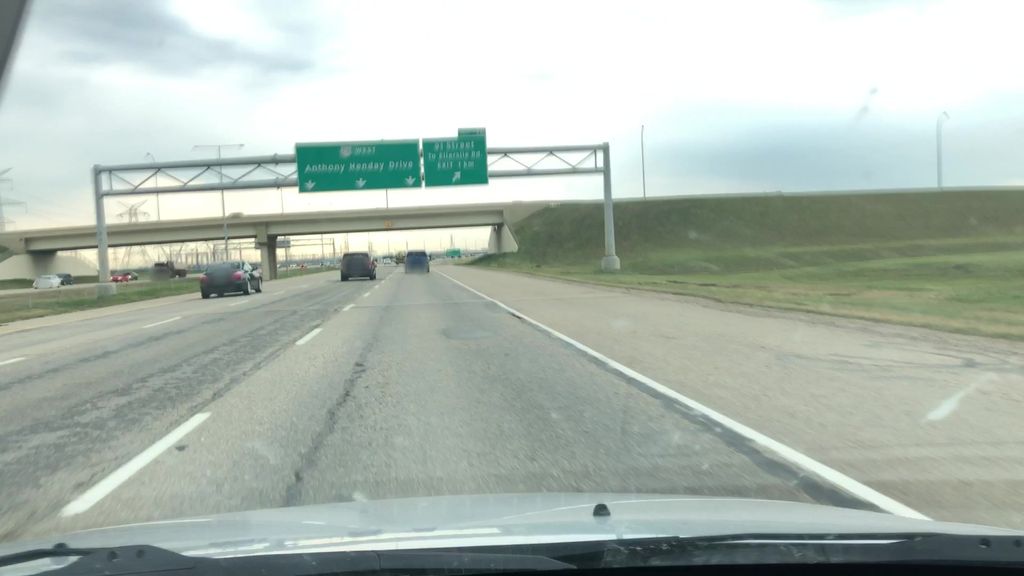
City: edmonton